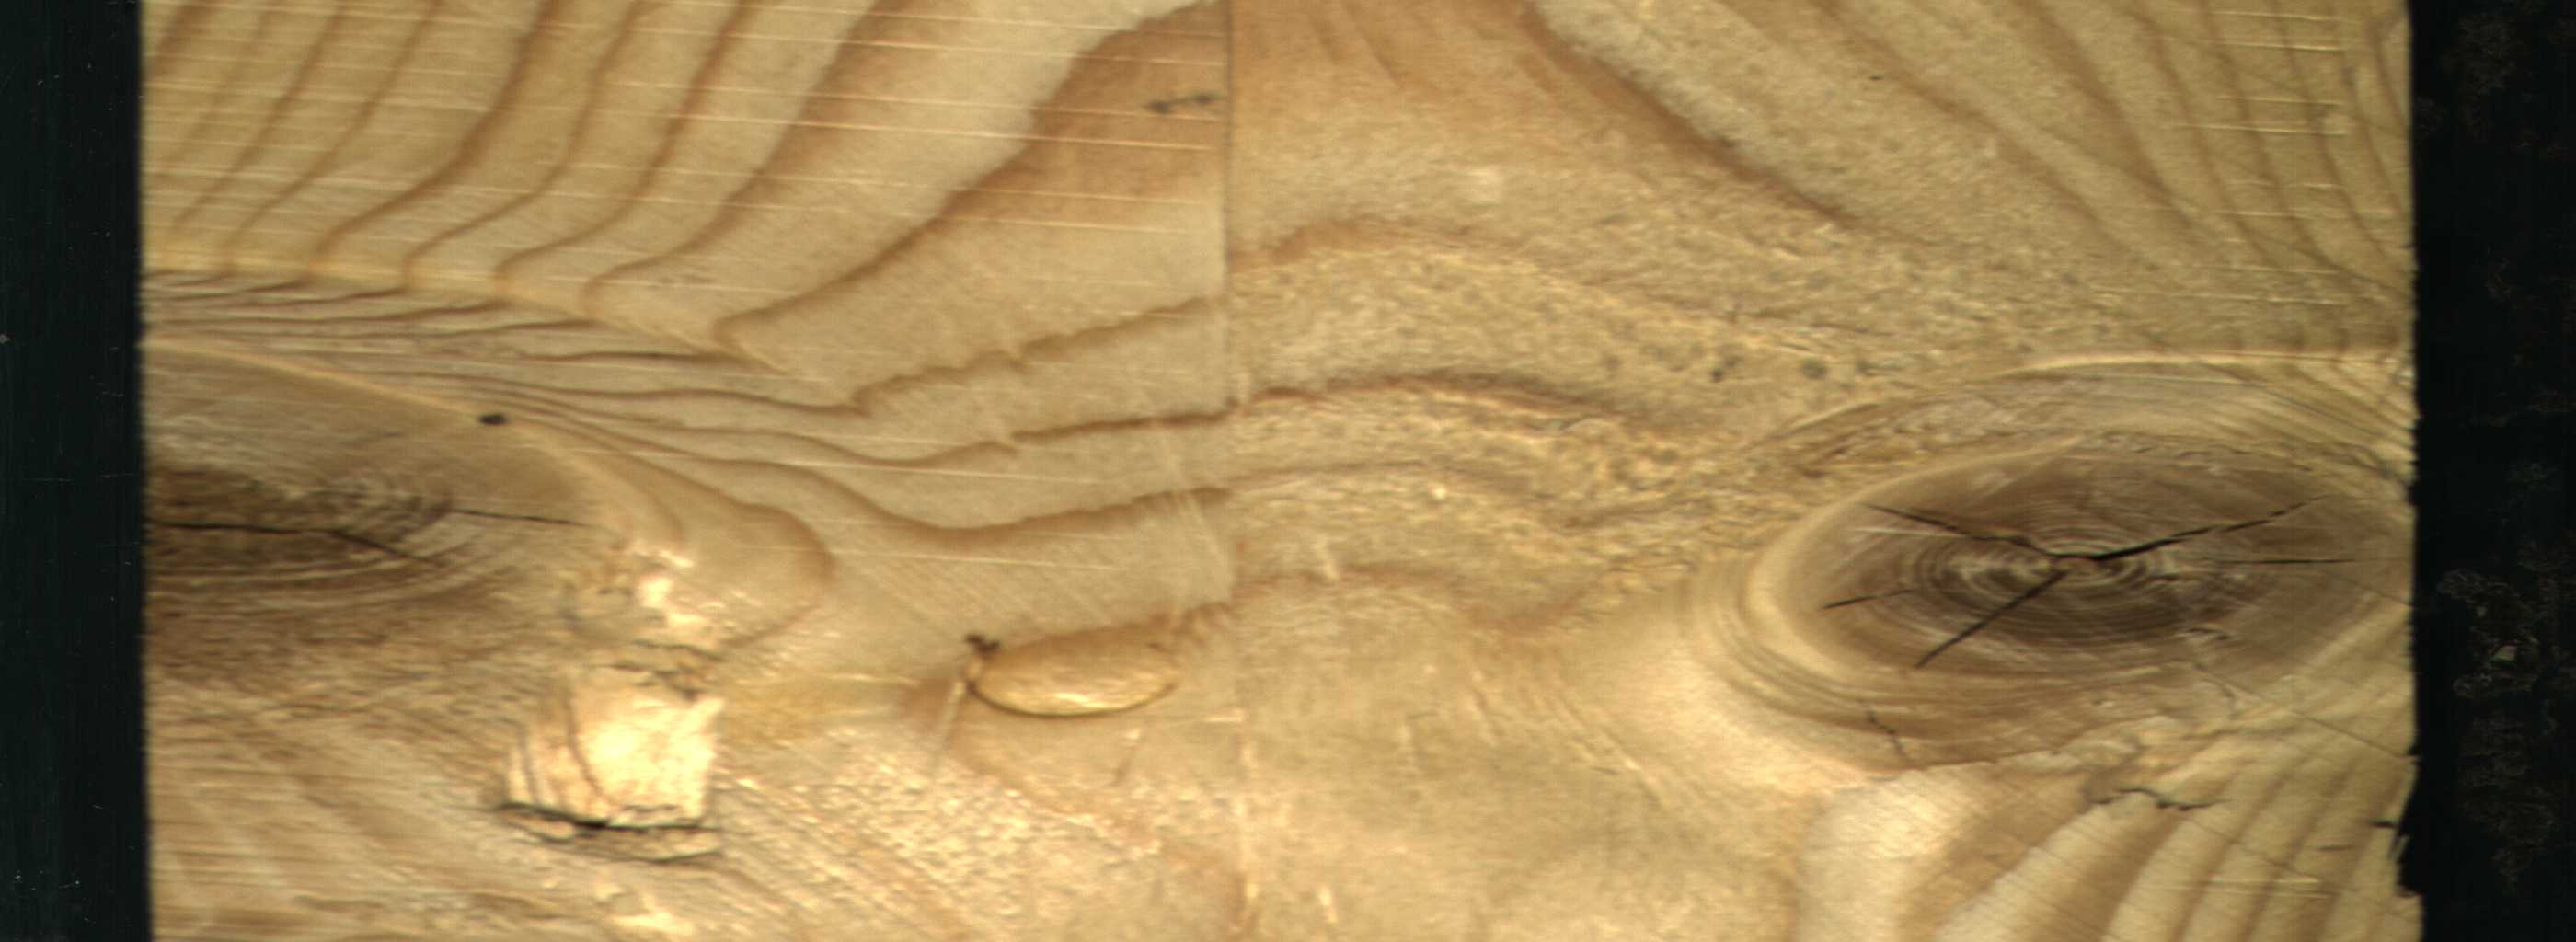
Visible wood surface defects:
knot_with_crack
knot_with_crack
Knot_missing
Dead_Knot